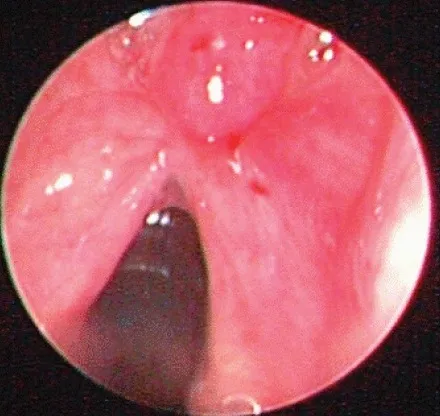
Small supraglottic mass just above the anterior commissure two months after initial treatment was excised with CO2 laser and proved to be a recurrence of histiocytoma. The patient remained disease-free nine months after the second look cordectomy.
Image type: endoscopy (airway_endoscopy)